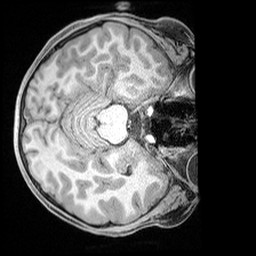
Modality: T1w
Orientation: axial
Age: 9
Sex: male
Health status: ill
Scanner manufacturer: siemens
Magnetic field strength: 3 T
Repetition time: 1.6 s
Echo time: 0.00179 s